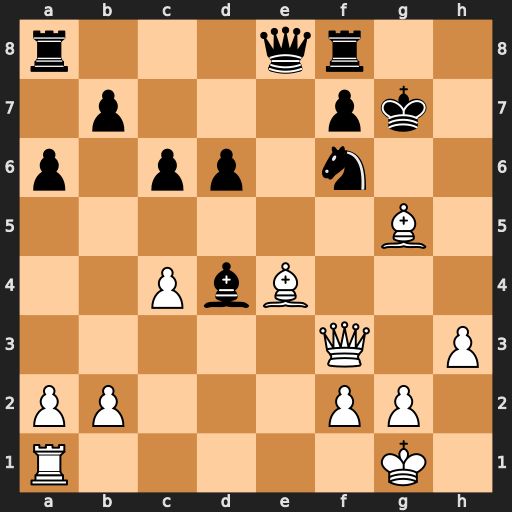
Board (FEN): r3qr2/1p3pk1/p1pp1n2/6B1/2PbB3/5Q1P/PP3PP1/R5K1
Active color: w
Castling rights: -
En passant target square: -
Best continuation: Bxf6+ Bxf6 Qg4+ Kh6 Qf5 Qxe4 Qxe4